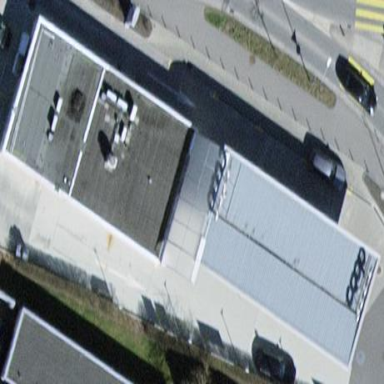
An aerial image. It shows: Building housing fuel station.